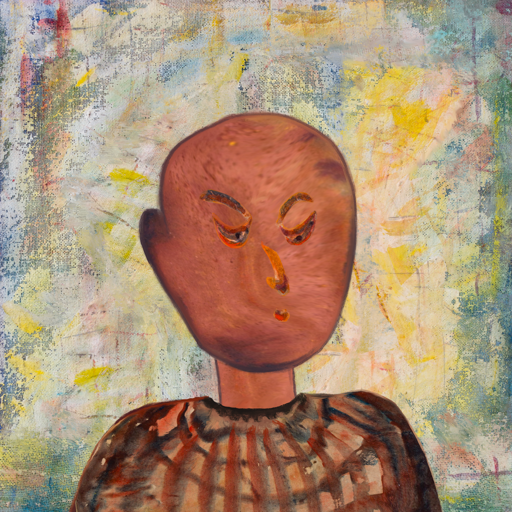
Background: Irani, Head And Neck Side: Mother_And_Son_Mother, Face Side: Hypocrite, Bust: Orphan, Hair Side: Blank, Head Accessory: Blank, Second Necklace: Blank, Necklace: Blank, Baby: Blank